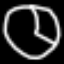
Label: clock